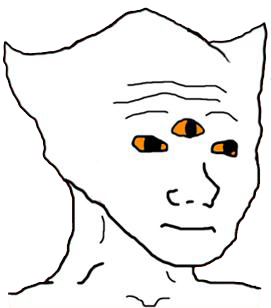
Label: 5_Alien